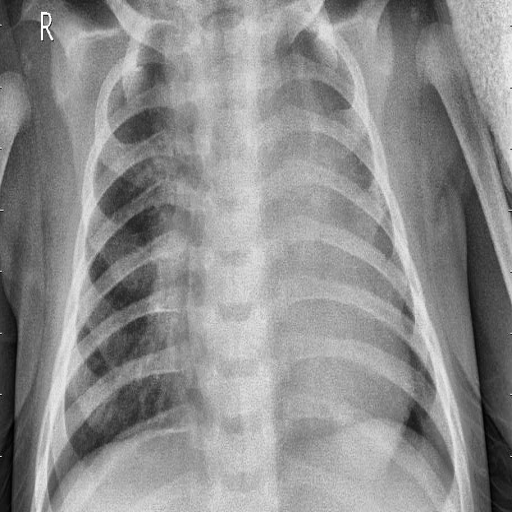
Finding: PNEUMONIA